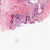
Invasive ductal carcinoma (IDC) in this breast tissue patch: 0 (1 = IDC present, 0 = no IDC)